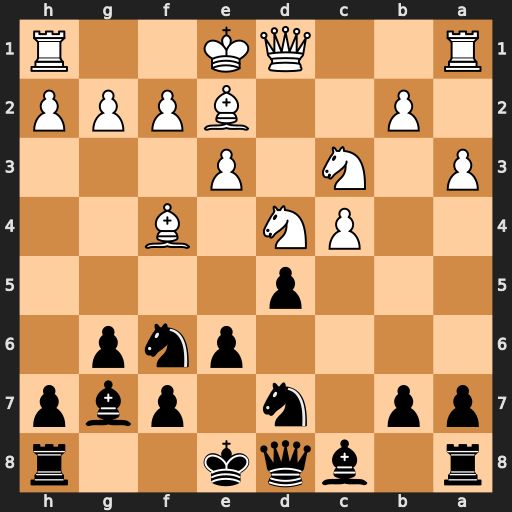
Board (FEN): r1bqk2r/pp1n1pbp/4pnp1/3p4/2PN1B2/P1N1P3/1P2BPPP/R2QK2R
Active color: b
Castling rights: KQkq
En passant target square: -
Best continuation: e5 Ne6 fxe6